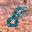
Label: 8